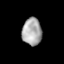
Tissue: lung
Cell type: Epithelial cells
Senescence score: 0.1644
Nuclear area (px): 523
Mean DAPI intensity: 168.853